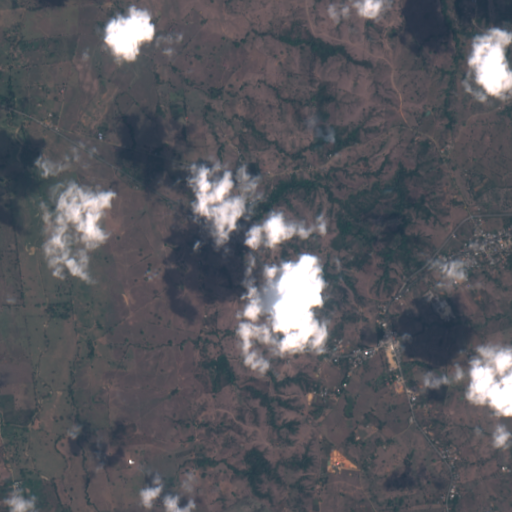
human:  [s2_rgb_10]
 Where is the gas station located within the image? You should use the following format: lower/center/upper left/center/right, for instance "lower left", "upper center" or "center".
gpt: The gas station is located in the lower right of the image.
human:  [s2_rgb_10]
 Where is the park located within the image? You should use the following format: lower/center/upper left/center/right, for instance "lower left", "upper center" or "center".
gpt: The park is located in the lower right of the image.
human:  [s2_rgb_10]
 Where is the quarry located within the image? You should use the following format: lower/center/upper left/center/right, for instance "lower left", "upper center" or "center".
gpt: The quarry is located in the center right of the image.
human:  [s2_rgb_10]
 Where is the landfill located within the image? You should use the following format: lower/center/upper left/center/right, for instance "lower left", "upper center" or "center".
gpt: There is no landfill in the image.